Question: I was originally just using a single declaration for 1 set of buffers for an asteroid(cube) in my game. It worked great.
I wanted to create a vector of buffers in order to display multiple asteroids. When I changed the declarations of the buffers to vectors, all hell broke loose...
The compiler does not complain but on run time im getting:
'''
Unhandled exception at 0x71879C01 (Msvcr110d.dll) in Game.exe: An invalid parameter was passed to a function that considers invalid parameters fatal.
'''
'''
First-chance exception at 0x770D277C in Game.exe: Microsoft C++ exception: std::out_of_range at memory location 0x014A90CC.
The thread 0x8f4 has exited with code 0 (0x0).
First-chance exception at 0x770D277C in Game.exe: Microsoft C++ exception: [rethrow] at memory location 0x00000000.
First-chance exception at 0x770D277C in Game.exe: Microsoft C++ exception: std::out_of_range at memory location 0x014A9E10.
Unhandled exception at 0x712D9C01 (Msvcr110d.dll) in Game.exe: An invalid parameter was passed to a function that considers invalid parameters fatal.
'''
---
I have declared my buffers like so:
'''
// Asteroid Buffers
vector<Microsoft::WRL::ComPtr<ID3D11Buffer>> asteroidVertexBuffers;
vector<Microsoft::WRL::ComPtr<ID3D11Buffer>> asteroidIndexBuffers;
vector<uint32> asteroidIndexCounts;
'''
I reserve a slot for three buffers:
'''
int asteroidCount = 3;
asteroidVertexBuffers.reserve( asteroidCount );
asteroidIndexBuffers.reserve( asteroidCount );
asteroidIndexCounts.reserve( asteroidCount );
'''
I iterate and push into the vertex the buffers:
'''
for( int a = 0; a < asteroidCount; a++ )
{
D3D11_SUBRESOURCE_DATA asteroidVertexBufferData = {0};
asteroidVertexBufferData.pSysMem = asteroidVertices;
asteroidVertexBufferData.SysMemPitch = 0;
asteroidVertexBufferData.SysMemSlicePitch = 0;
CD3D11_BUFFER_DESC asteroidVertexBufferDesc(sizeof(asteroidVertices), D3D11_BIND_VERTEX_BUFFER);
DX::ThrowIfFailed(
m_d3dDevice->CreateBuffer(
&asteroidVertexBufferDesc,
&asteroidVertexBufferData,
&asteroidVertexBuffers.at( a )
)
);
// Runtime Crash here
asteroidIndexCounts.at( a ) = ARRAYSIZE(asteroidIndices);
D3D11_SUBRESOURCE_DATA asteroidIndexBufferData = {0};
asteroidIndexBufferData.pSysMem = asteroidIndices;
asteroidIndexBufferData.SysMemPitch = 0;
asteroidIndexBufferData.SysMemSlicePitch = 0;
CD3D11_BUFFER_DESC asteroidIndexBufferDesc(sizeof(asteroidIndices), D3D11_BIND_INDEX_BUFFER);
DX::ThrowIfFailed(
m_d3dDevice->CreateBuffer(
&asteroidIndexBufferDesc,
&asteroidIndexBufferData,
&asteroidIndexBuffers.at( a )
)
);
}
'''
- - <URL>
---
Think I found the issue. I just noticed that the _IN on the first and second parameter that's the reference of the memory and it means it needs to be a vector of memory too... I'll correct and see if it then works.
I added some more vectors for the new types and then inserted it all into my code:
'''
int asteroidCount = 3;
asteroidVertexBuffersData.reserve( asteroidCount );
asteroidVertexBuffersDesc.reserve( asteroidCount );
asteroidVertexBuffers.reserve( asteroidCount );
asteroidIndexBuffers.reserve( asteroidCount );
asteroidIndexCounts.reserve( asteroidCount );
for( int a = 0; a < asteroidCount; a++ )
{
D3D11_SUBRESOURCE_DATA asteroidVertexBufferData = {0};
asteroidVertexBuffersData.push_back( asteroidVertexBufferData );
asteroidVertexBuffersData.at(a).pSysMem = asteroidVertices;
asteroidVertexBuffersData.at(a).SysMemPitch = 0;
asteroidVertexBuffersData.at(a).SysMemSlicePitch = 0;
CD3D11_BUFFER_DESC asteroidVertexBufferDesc(sizeof(asteroidVertices), D3D11_BIND_VERTEX_BUFFER);
asteroidVertexBuffersDesc.push_back( asteroidVertexBufferDesc );
DX::ThrowIfFailed(
m_d3dDevice->CreateBuffer(
&asteroidVertexBuffersDesc.at(a),
&asteroidVertexBuffersData.at(a),
&asteroidVertexBuffers.at(a)
)
);
'''
It throws the same error :'(

'''
std::vector<class Microsoft::WRL::ComPtr<struct ID3D11Buffer>,class std::allocator<class Microsoft::WRL::ComPtr<struct ID3D11Buffer> > >::operator []
'''
---
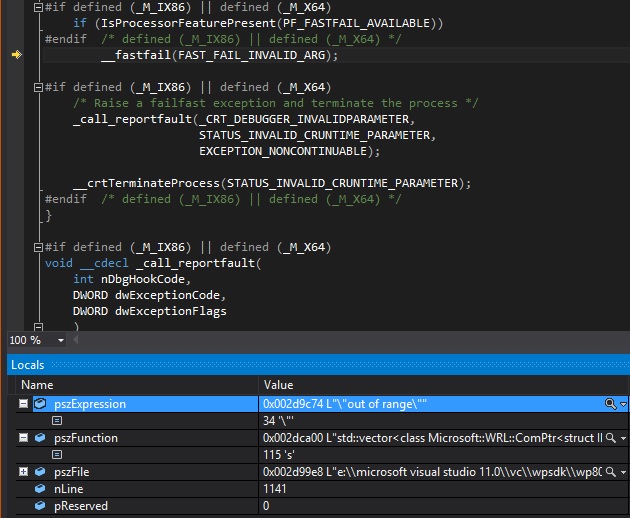
Answer: resize instead of reserve:
'''
int asteroidCount = 3;
asteroidVertexBuffers.resize( asteroidCount );
asteroidIndexBuffers.resize( asteroidCount );
asteroidIndexCounts.resize( asteroidCount );
'''